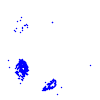
Particle: electron